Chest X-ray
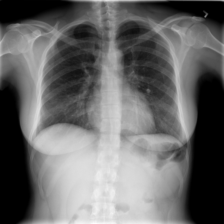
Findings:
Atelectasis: negative
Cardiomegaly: negative
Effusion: negative
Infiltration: negative
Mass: negative
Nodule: positive
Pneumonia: negative
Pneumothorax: negative
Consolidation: negative
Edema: negative
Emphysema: negative
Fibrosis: negative
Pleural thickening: negative
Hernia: negative